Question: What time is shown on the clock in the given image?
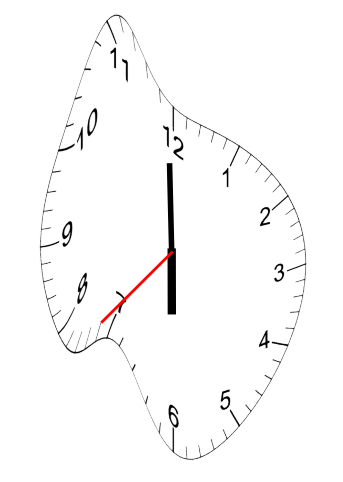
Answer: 05:59:37